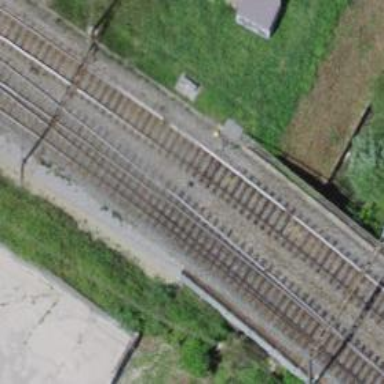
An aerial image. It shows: Railway bridge with electrified contact lines.